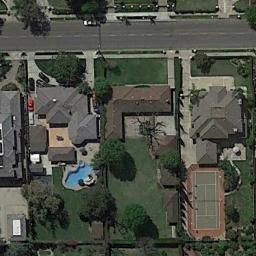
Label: tennis_court